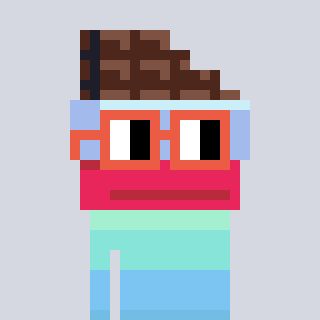
a pixel art character with square orange glasses, a chocolate-shaped head and a peachy-colored body on a cool background